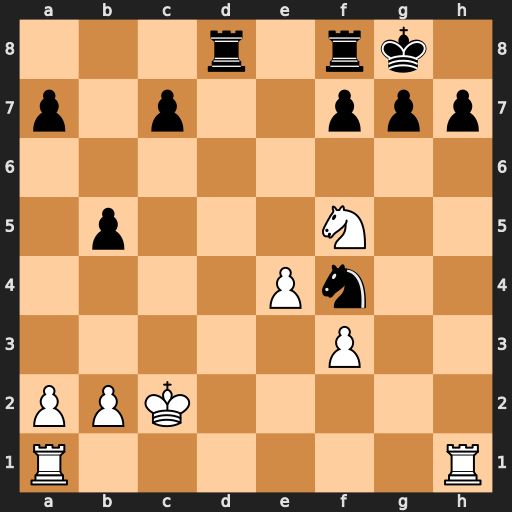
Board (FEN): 3r1rk1/p1p2ppp/8/1p3N2/4Pn2/5P2/PPK5/R6R
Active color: w
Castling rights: -
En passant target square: -
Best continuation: Ne7+ Kh8 Rxh7+ Kxh7 Rh1+ Nh3 Rxh3#